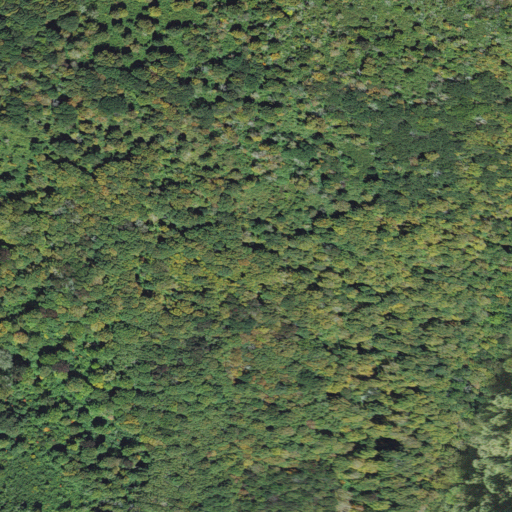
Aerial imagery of ridge(s) in North Carolina named Chimney End Ridge containing only deciduous forest